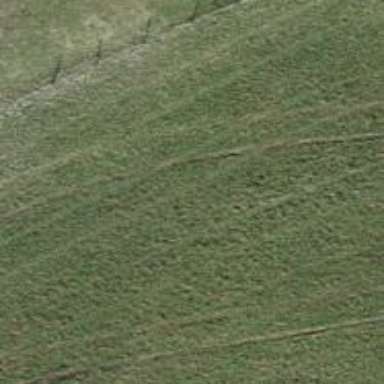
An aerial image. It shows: Beach with grassy surface.